Question: I am working on a scoreboard function for my game in which the player inputs there name and then that is written to a text file as the scores. I have managed write to the file and display it again. But it only writes one name which currently gets overwritten every time a new name is entered. So how would I fix this? I have tried doing:
'''
f = open('names.txt')
f.writeline(str(name))
f.close()
'''
Here is what I am trying to get:
'''
Name1
Name2
Name3
'''
So how would I do a different line for each name?
Thank you
I can add in multiple names but here is what happens:

The text file appears correctly but in pygame it appears incorrectly. I want it to be on separate lines like the text file.
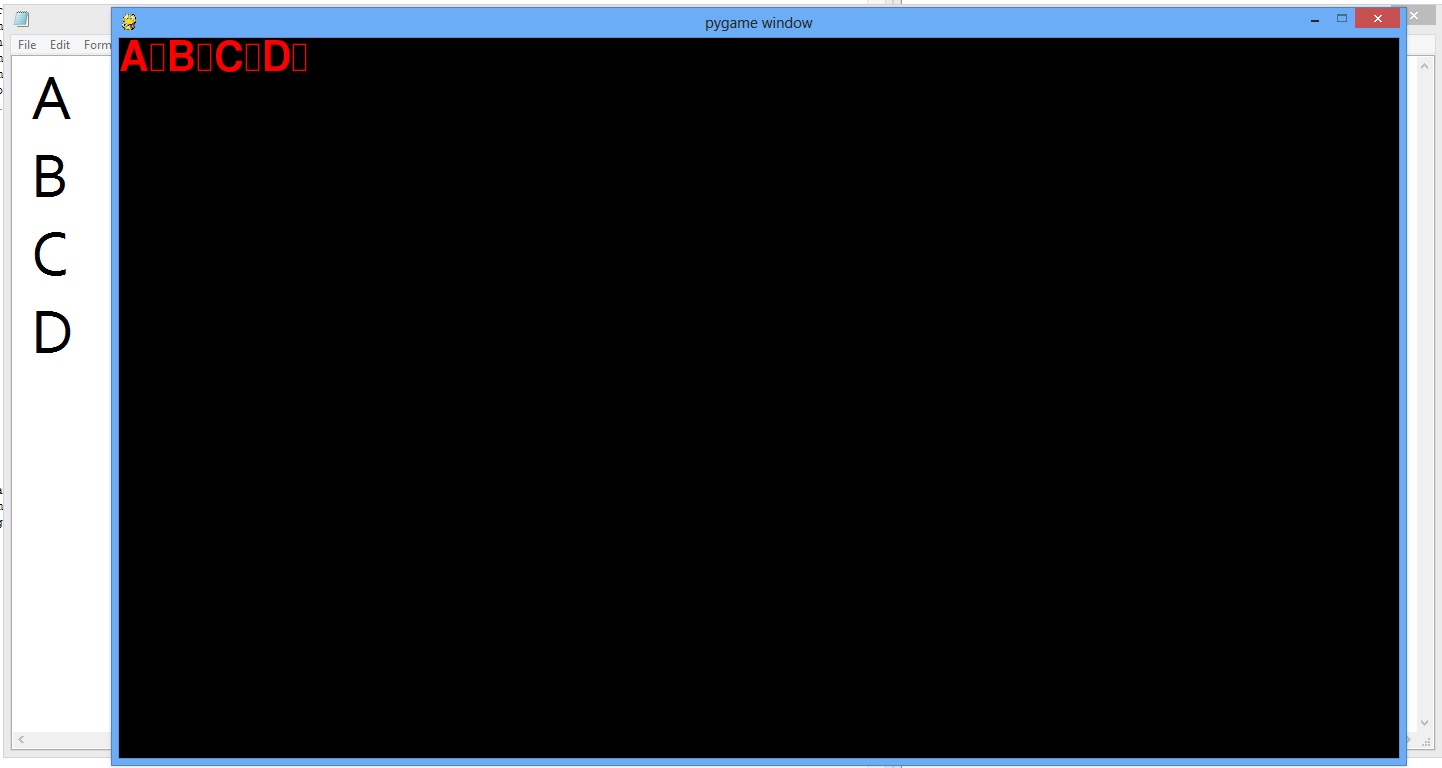
Answer: @Maxime Lorant answer is what you want. Suppose you have a list with your names.
'''
names = ["Name1", "Name2", "Name3"]
f = open("names.txt", "a")
for i in names:
f.write(i + "
")
f.close()
'''
If names.txt was a blank file, now the content of it should like:
'''
Name1
Name2
Name3
'''
Now I see what you are trying to achieve. Please see this link :
<URL>
Basically, the newline character won't work in pygame - you have to change the coordinates of your text rectangle. I am kinda new to pygame but I managed to do what you want and here's my naive approach (I edited code from the link above):
'''
#...
f = open("t.txt")
lines = f.readlines()
f.close()
basicfont = pygame.font.SysFont(None, 48)
text = basicfont.render('Hello World!', True, (255, 0, 0), (255, 255, 255))
textrect = text.get_rect()
textrect.centerx = screen.get_rect().centerx
textrect.centery = screen.get_rect().centery
screen.fill((255, 255, 255))
for i in lines:
# each i has a newline character, so by i[:-1] we will get rid of it
text = basicfont.render(i[:-1], True, (255, 0, 0), (255, 255, 255))
# by changing the y coordinate each i from lines will appear just
# below the previous i
textrect.centery += 50
screen.blit(text, textrect)
#...
'''
Here's the result: